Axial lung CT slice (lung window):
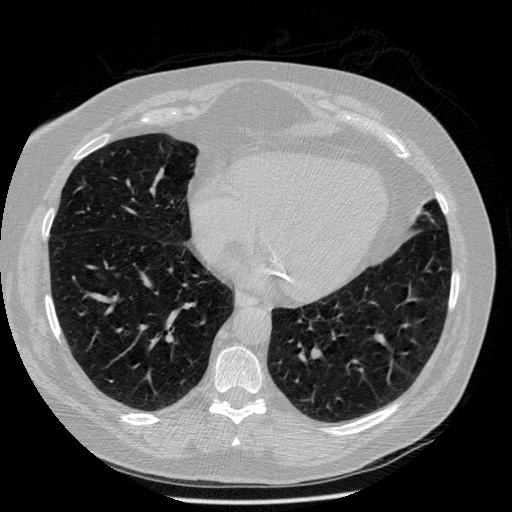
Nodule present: no